Field crop: maize
Growth stage: 2
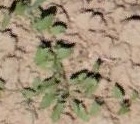
Species: convolvulus